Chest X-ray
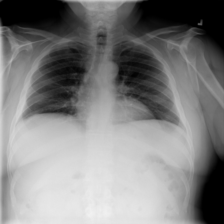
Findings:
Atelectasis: negative
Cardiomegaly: negative
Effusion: negative
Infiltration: negative
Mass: negative
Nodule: negative
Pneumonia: negative
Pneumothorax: negative
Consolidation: negative
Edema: negative
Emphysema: negative
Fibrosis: negative
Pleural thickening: negative
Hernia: negative